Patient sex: F
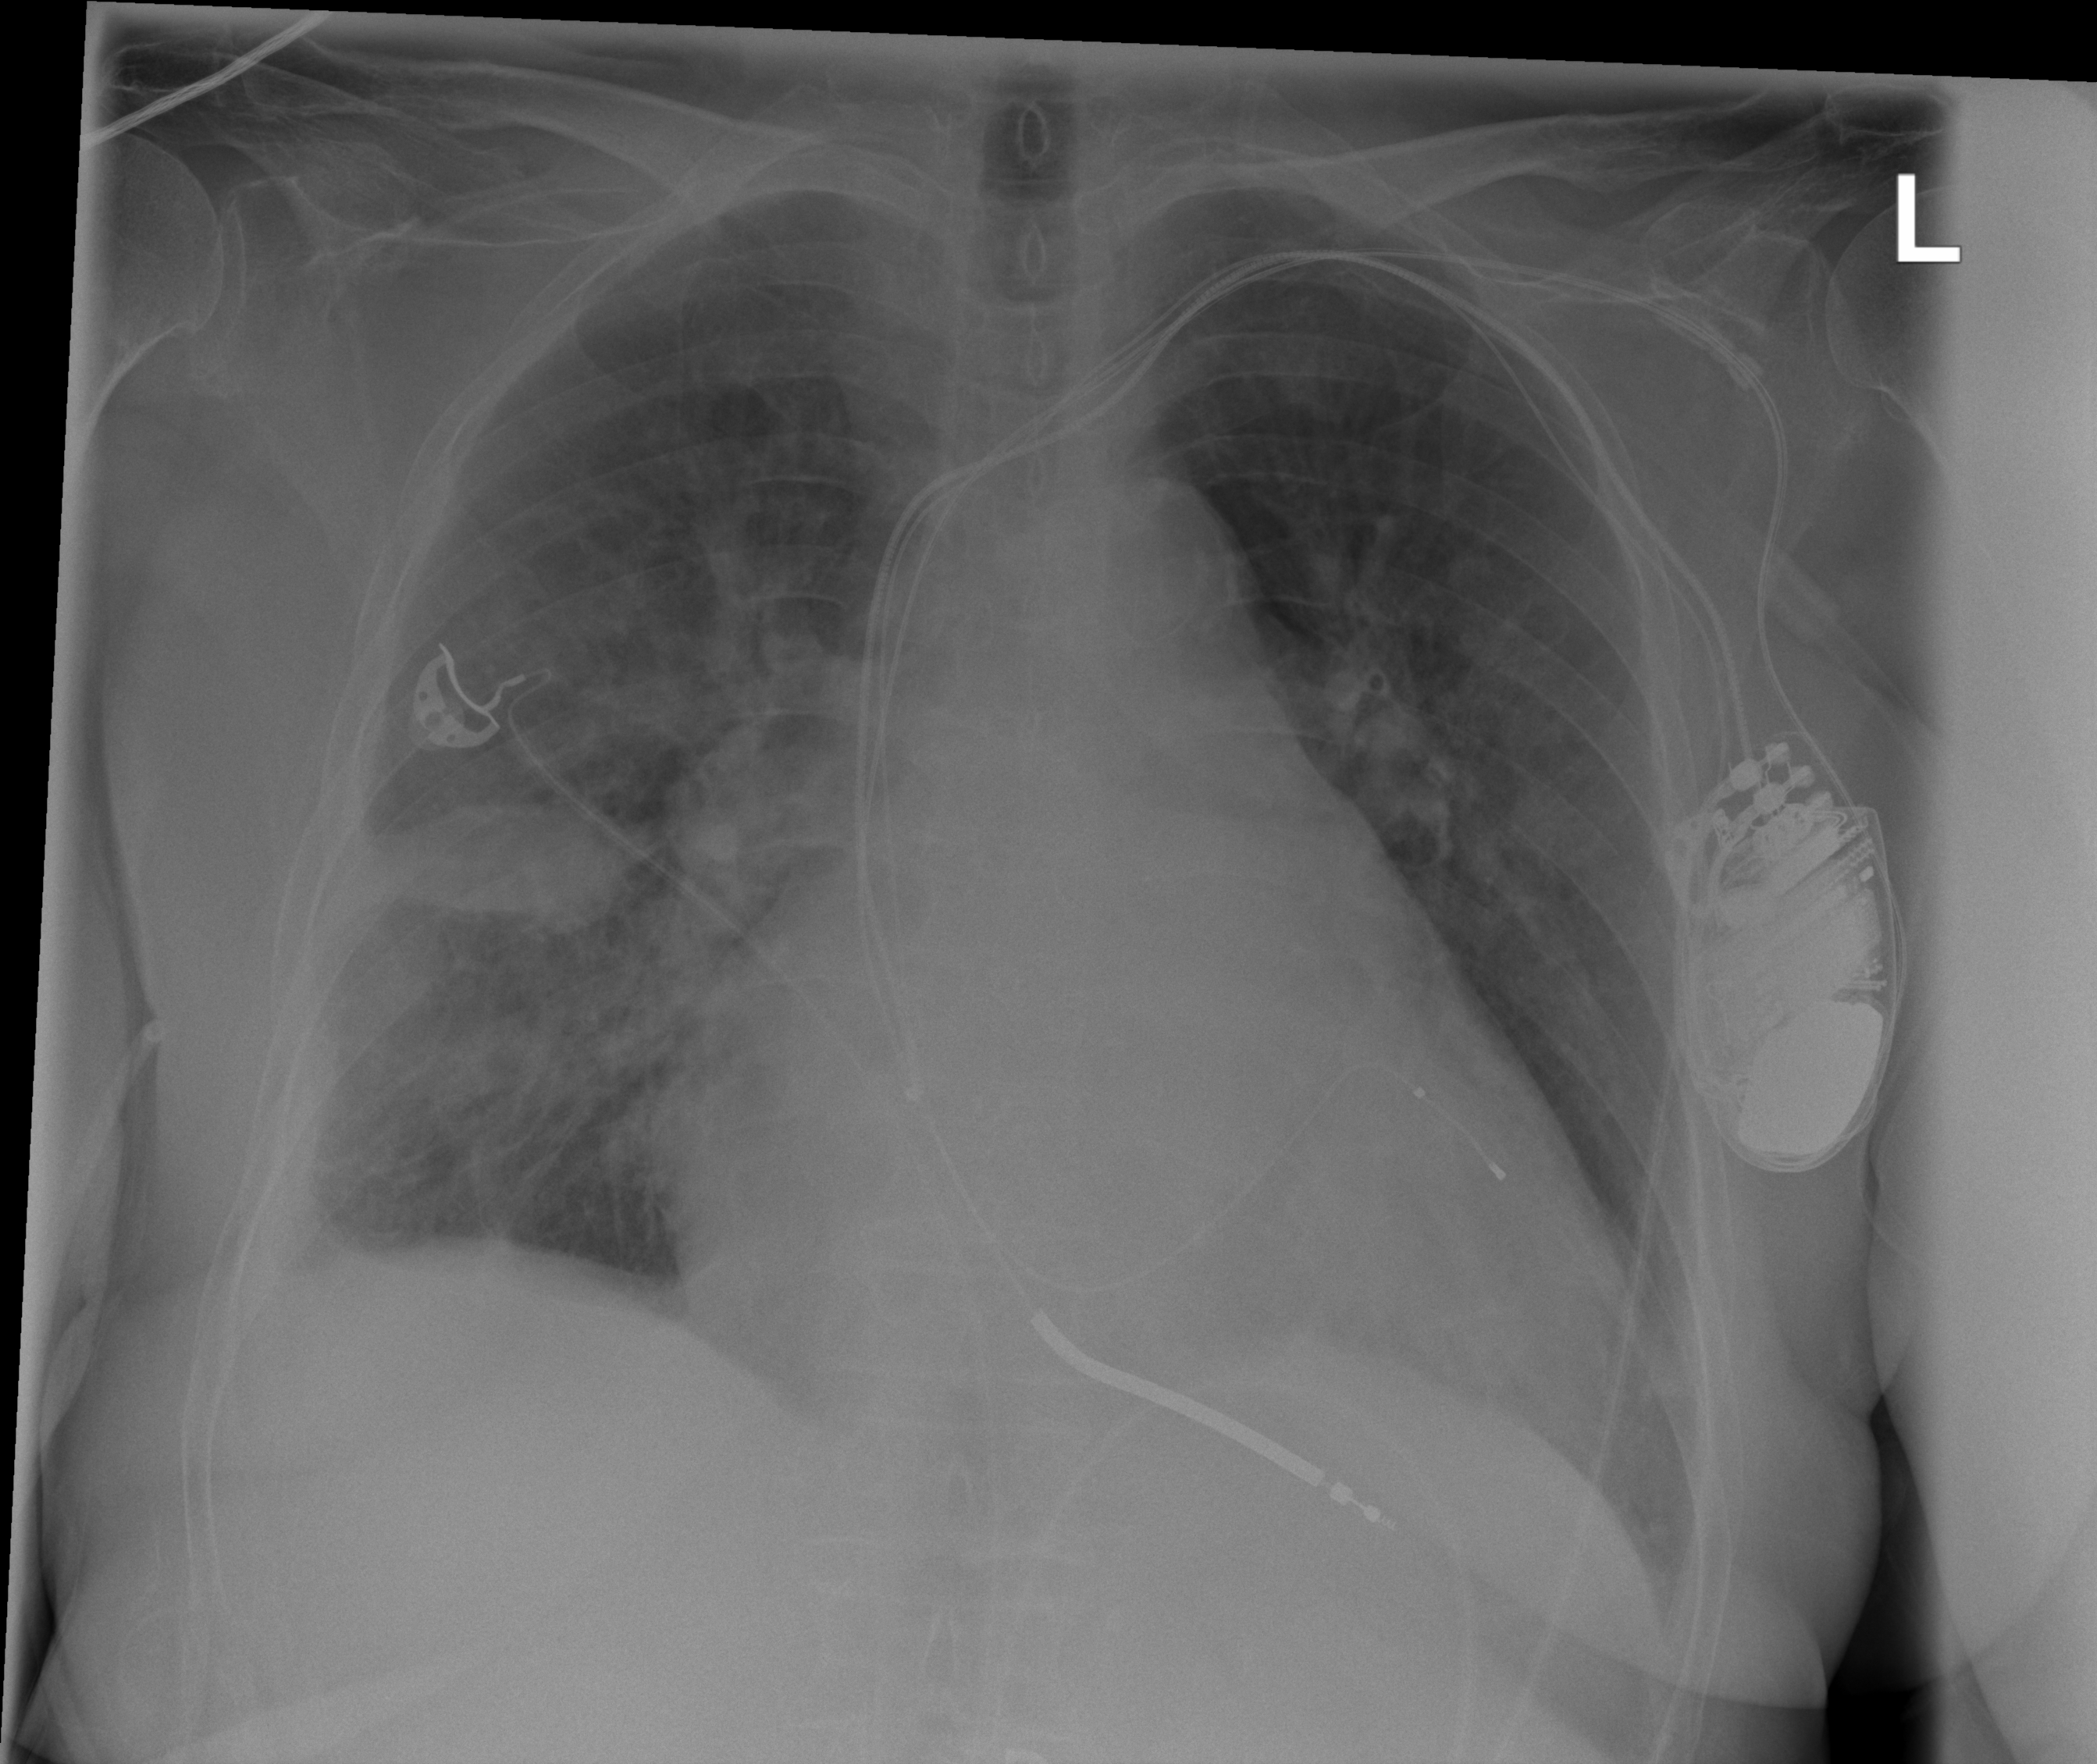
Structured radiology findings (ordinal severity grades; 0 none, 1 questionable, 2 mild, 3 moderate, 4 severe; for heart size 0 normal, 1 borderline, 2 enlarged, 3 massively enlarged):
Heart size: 2
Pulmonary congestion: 0
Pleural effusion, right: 2
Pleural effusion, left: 1
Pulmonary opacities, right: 2
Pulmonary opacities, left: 0
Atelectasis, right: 2
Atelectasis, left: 2